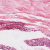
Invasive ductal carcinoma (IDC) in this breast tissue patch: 0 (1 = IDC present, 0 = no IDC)